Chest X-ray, PA view. Patient: 41 years old, sex F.
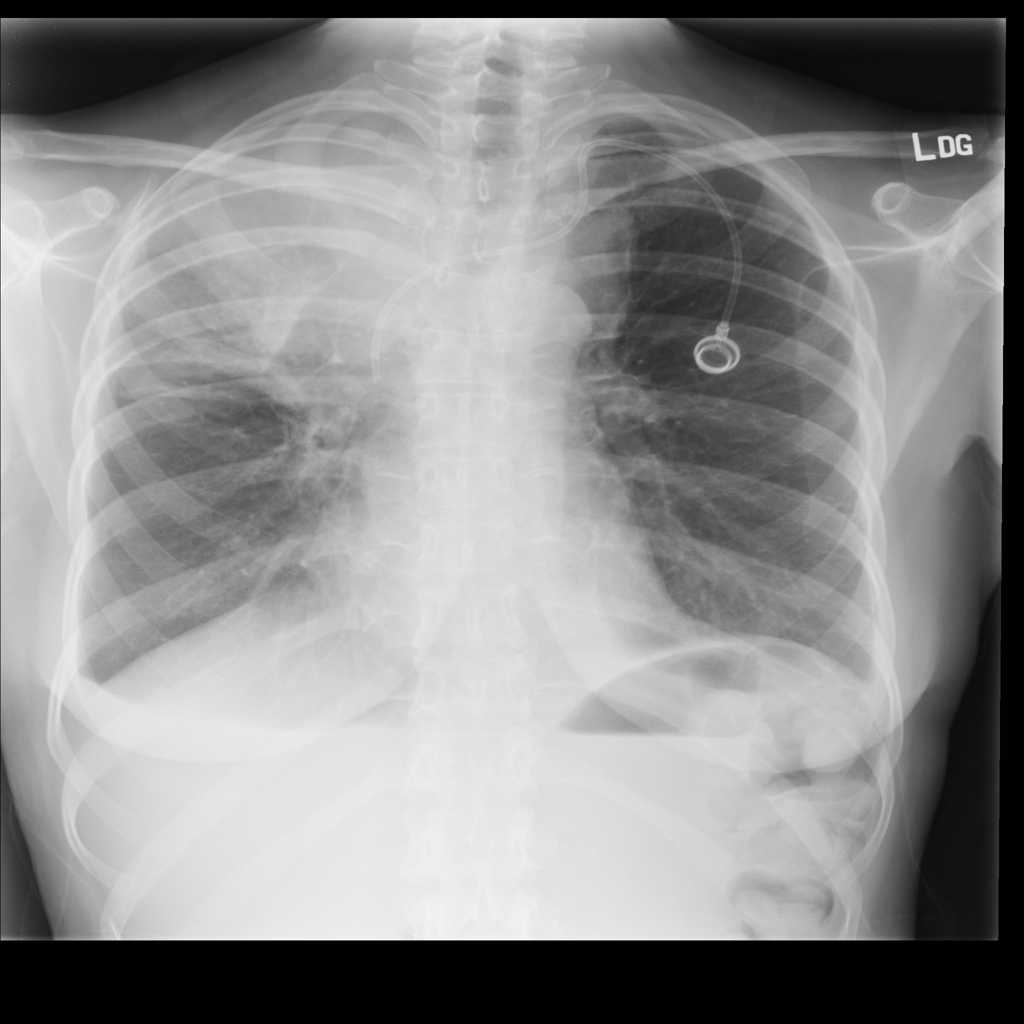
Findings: Mass